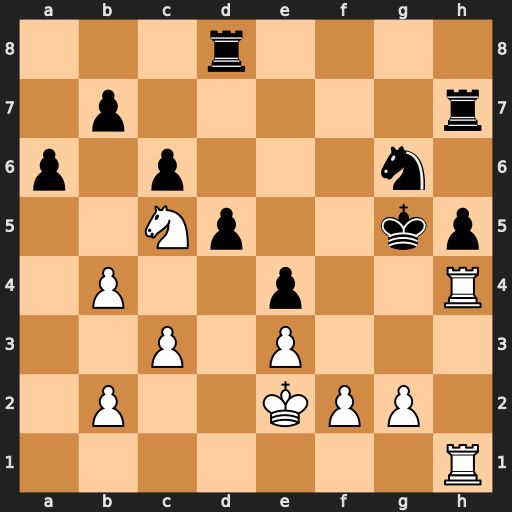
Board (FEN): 3r4/1p5r/p1p3n1/2Np2kp/1P2p2R/2P1P3/1P2KPP1/7R
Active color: w
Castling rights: -
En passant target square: -
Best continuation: Ne6+ Kf6 Nxd8